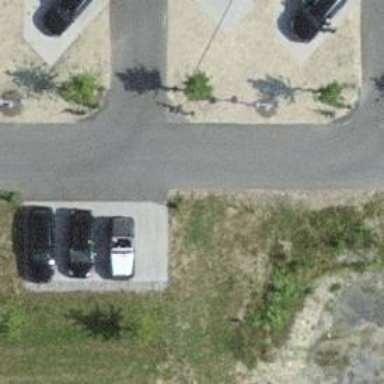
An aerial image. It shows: Parking aisle designated as service road.